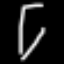
Label: hourglass